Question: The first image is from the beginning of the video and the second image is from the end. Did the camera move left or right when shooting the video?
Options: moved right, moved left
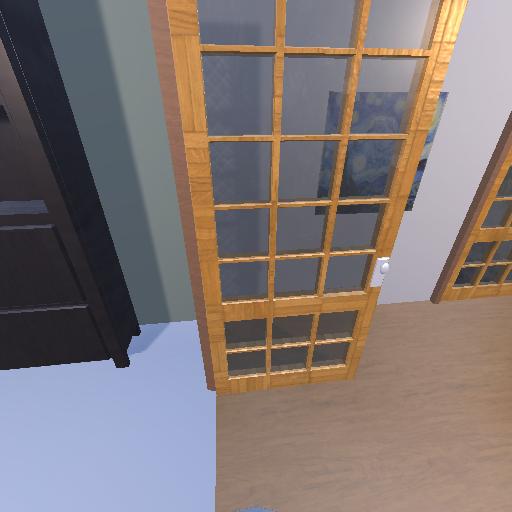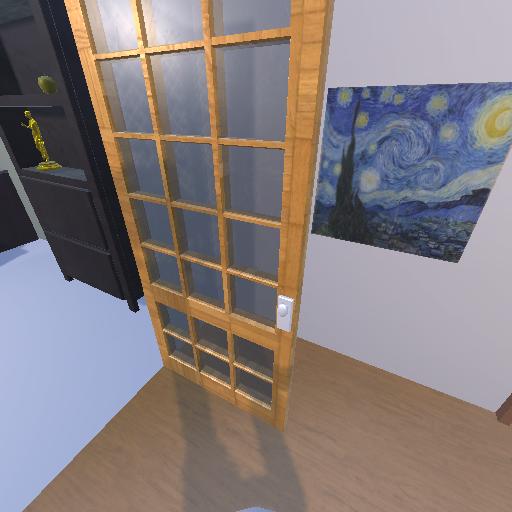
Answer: moved right